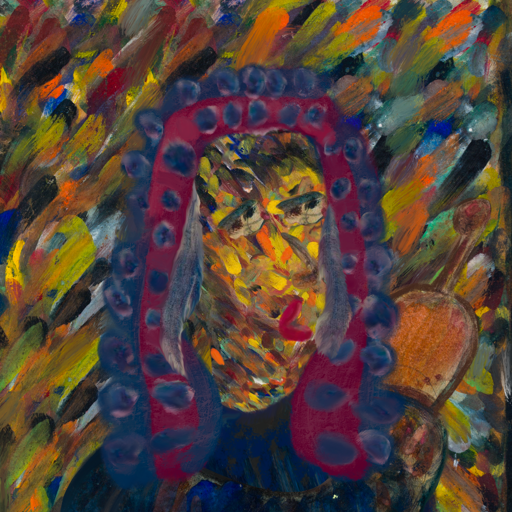
Background: An_Impression, Head And Neck Side: An_Impression, Face Side: Pipe, Bust: Pipe, Hair Side: Hill_Girl, Head Accessory: Blank, Second Necklace: Blank, Necklace: Blank, Baby: Blank